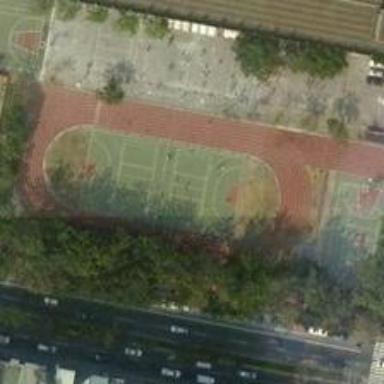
This road traffic is relatively large, and many people can be seen playing basketball on the courts .